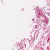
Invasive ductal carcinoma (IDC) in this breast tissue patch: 0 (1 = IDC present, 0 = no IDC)